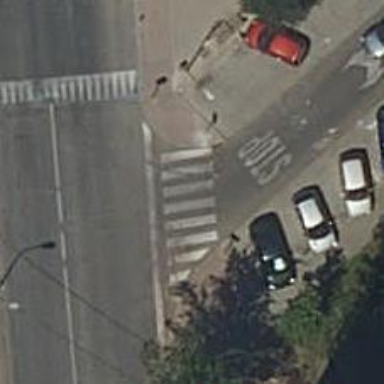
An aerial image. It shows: Marked road crossing.